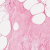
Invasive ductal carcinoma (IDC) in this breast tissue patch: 0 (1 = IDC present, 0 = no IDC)